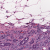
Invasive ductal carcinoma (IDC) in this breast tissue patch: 1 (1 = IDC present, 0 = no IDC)